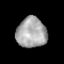
Tissue: prostate
Cell type: T cells
Senescence score: 0.2414
Nuclear area (px): 891
Mean DAPI intensity: 167.433